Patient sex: M
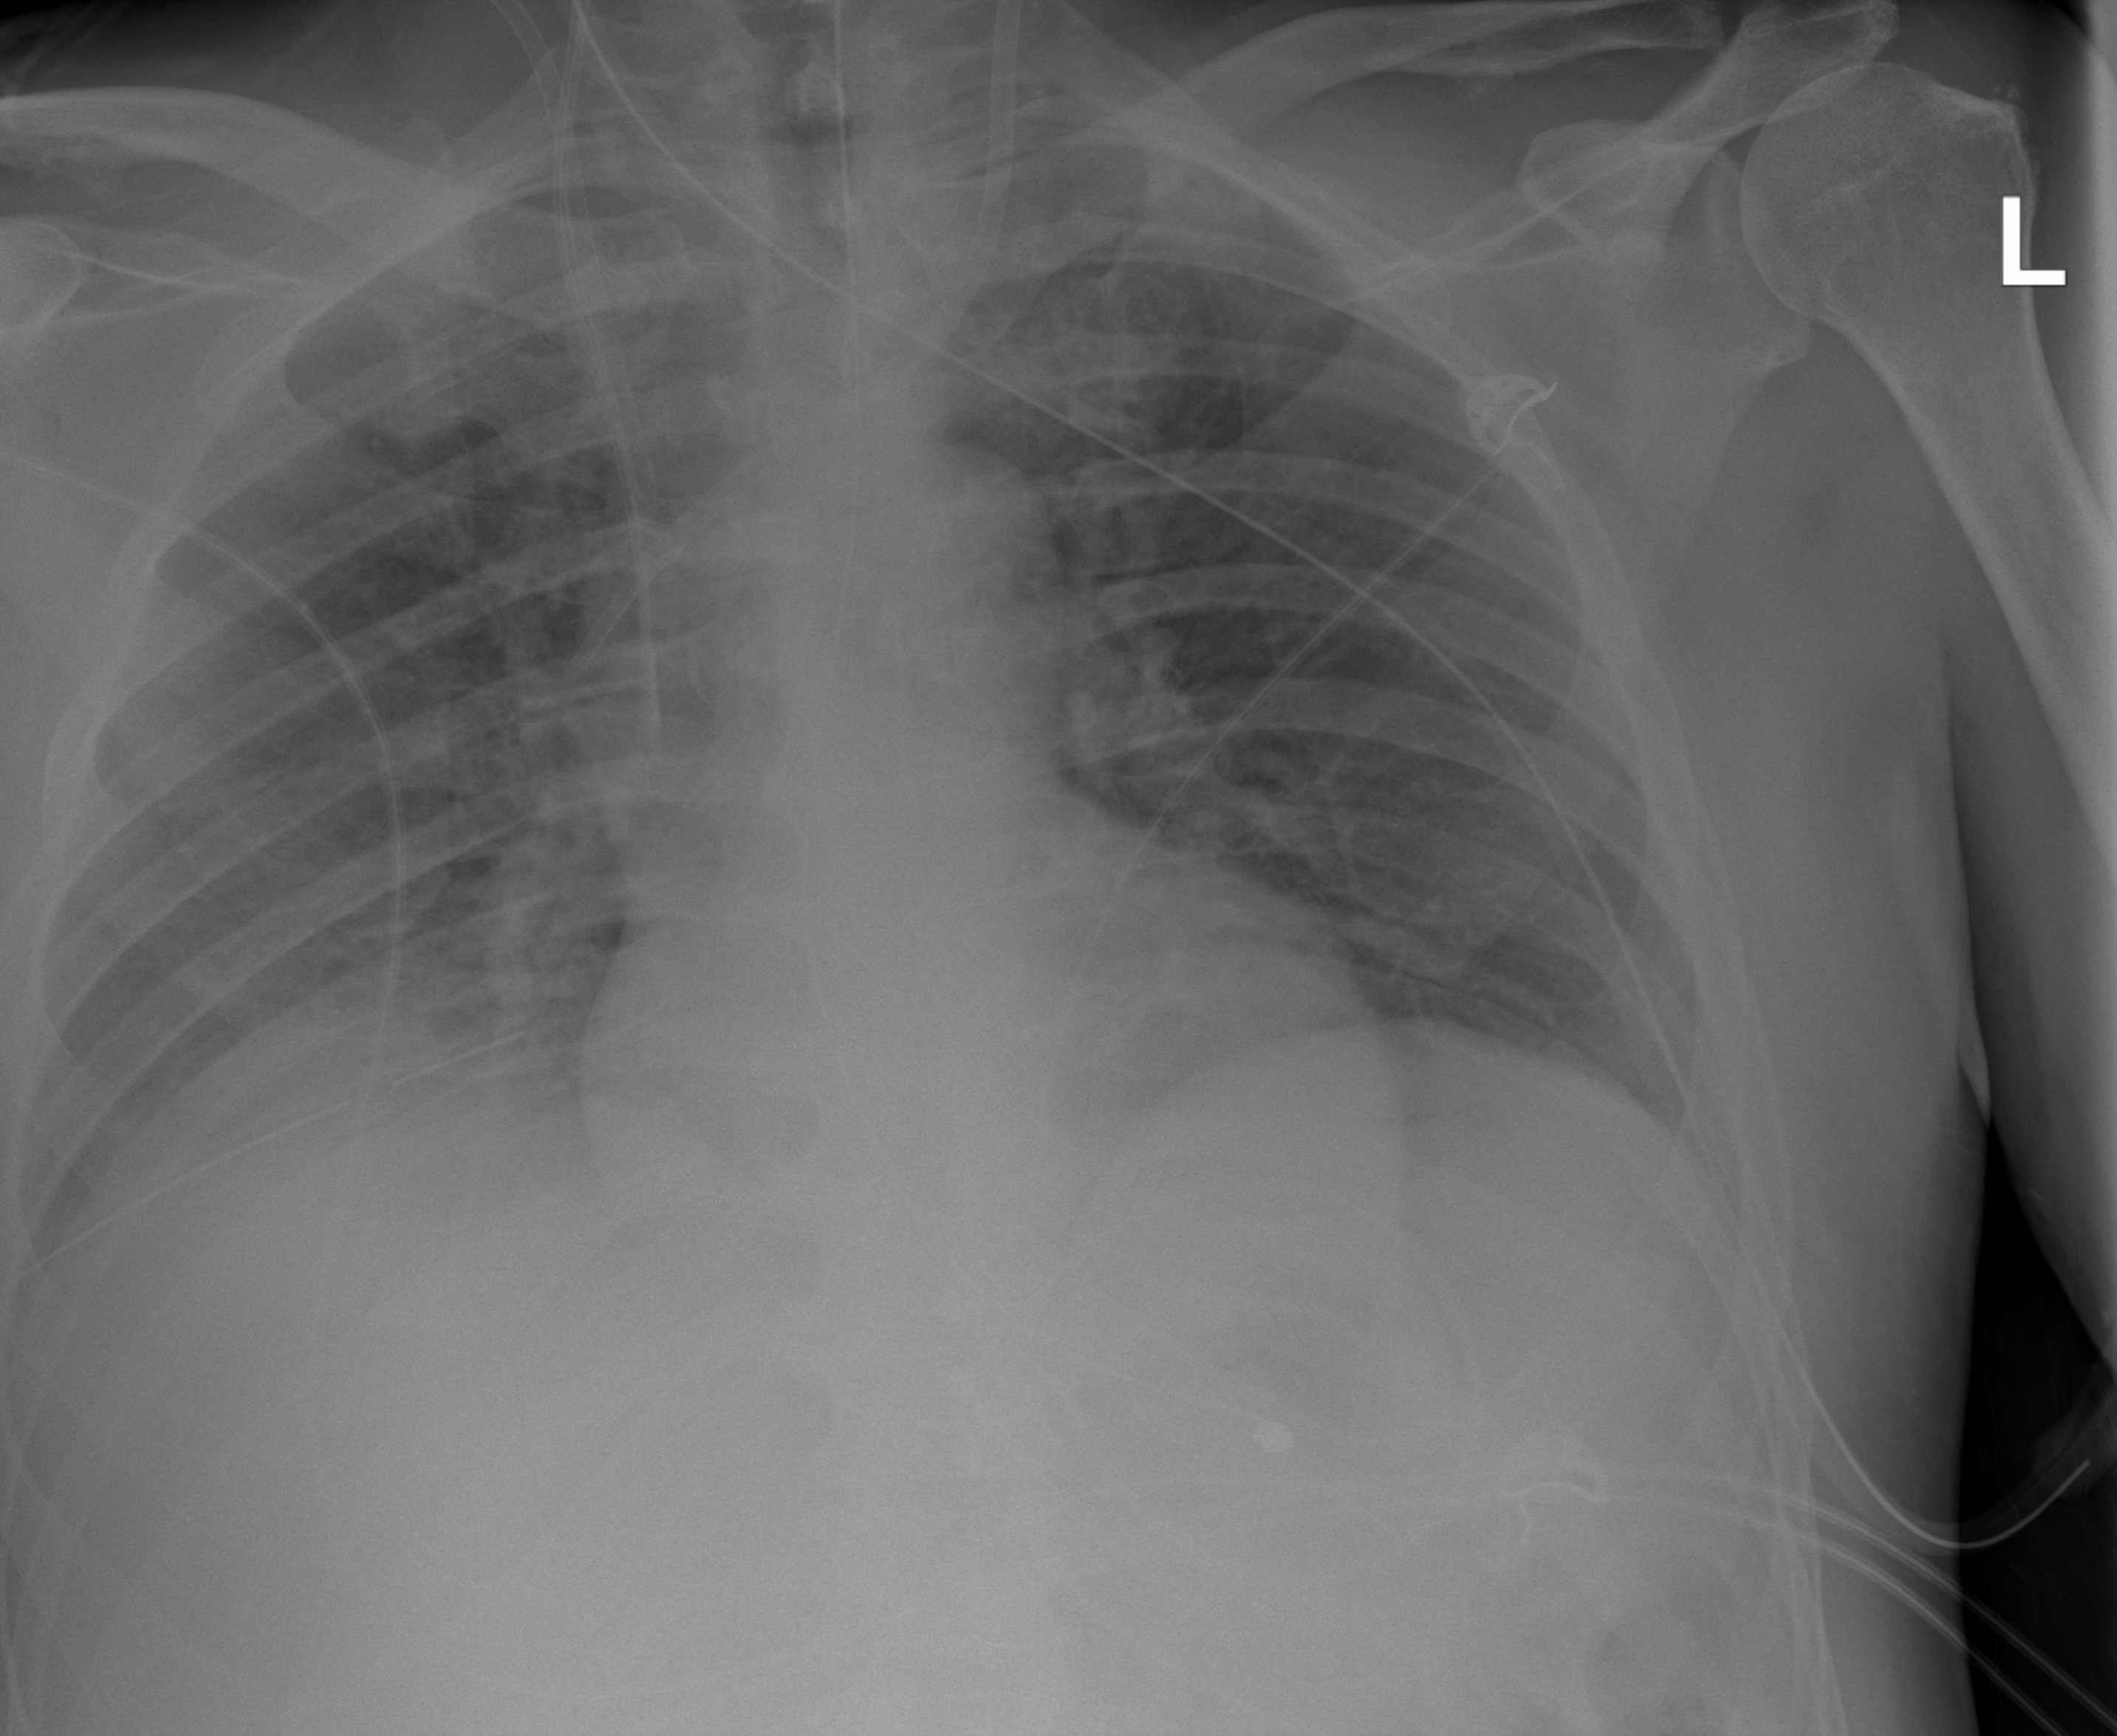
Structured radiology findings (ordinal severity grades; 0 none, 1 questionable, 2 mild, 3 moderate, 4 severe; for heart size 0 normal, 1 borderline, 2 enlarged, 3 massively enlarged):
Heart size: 0
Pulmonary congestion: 0
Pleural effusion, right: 2
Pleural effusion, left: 0
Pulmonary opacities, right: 0
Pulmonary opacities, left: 0
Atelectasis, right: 2
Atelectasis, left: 0